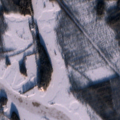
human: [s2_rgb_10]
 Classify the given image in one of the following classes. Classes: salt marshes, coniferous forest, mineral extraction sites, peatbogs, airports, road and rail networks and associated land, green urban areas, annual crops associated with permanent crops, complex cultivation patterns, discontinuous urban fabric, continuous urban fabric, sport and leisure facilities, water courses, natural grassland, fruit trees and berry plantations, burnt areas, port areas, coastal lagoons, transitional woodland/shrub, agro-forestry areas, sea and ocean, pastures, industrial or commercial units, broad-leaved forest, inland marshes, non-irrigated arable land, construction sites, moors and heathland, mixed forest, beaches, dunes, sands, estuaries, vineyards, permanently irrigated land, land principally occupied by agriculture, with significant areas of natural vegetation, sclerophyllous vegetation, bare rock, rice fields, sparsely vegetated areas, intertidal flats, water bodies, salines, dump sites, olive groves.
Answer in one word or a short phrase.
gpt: coniferous forest, transitional woodland/shrub, peatbogs, water courses